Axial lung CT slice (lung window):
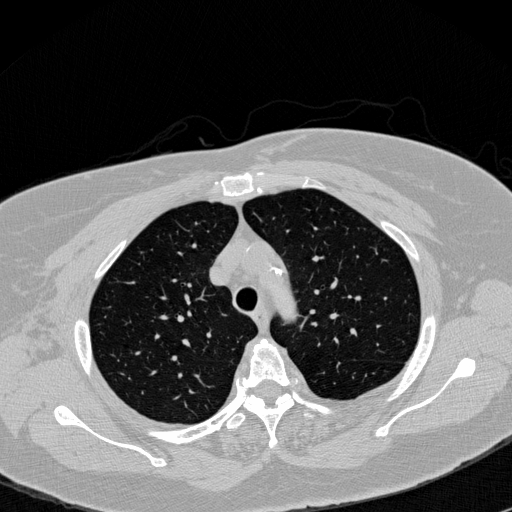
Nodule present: no